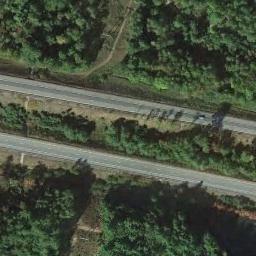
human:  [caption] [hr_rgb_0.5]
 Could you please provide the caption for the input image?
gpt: The freeway is surrounded by a large green forest .

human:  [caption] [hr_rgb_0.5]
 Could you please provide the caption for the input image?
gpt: Two straight freeways go through the forest with many dark green trees .

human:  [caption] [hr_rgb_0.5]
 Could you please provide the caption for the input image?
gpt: The freeway goes through the forest .

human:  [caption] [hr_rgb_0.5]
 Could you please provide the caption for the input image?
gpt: There are few cars on the motorway .

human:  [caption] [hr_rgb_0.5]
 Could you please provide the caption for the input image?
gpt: There are many green trees beside the freeway .